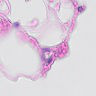
Metastatic tissue present: no